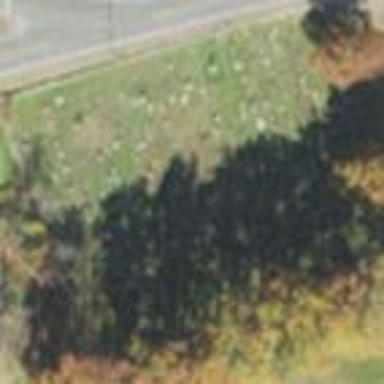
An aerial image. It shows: Cemetery.